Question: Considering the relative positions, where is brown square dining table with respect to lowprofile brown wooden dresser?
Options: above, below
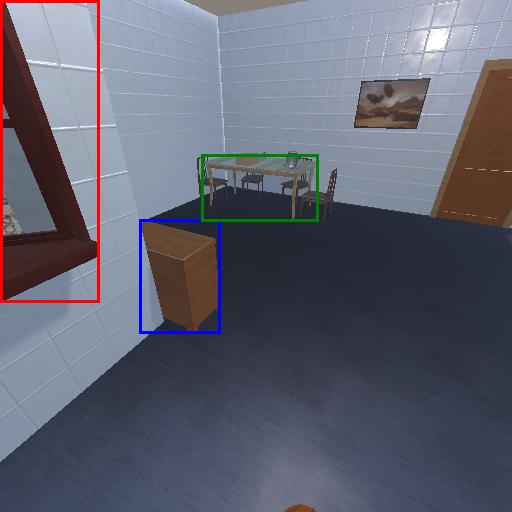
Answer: above